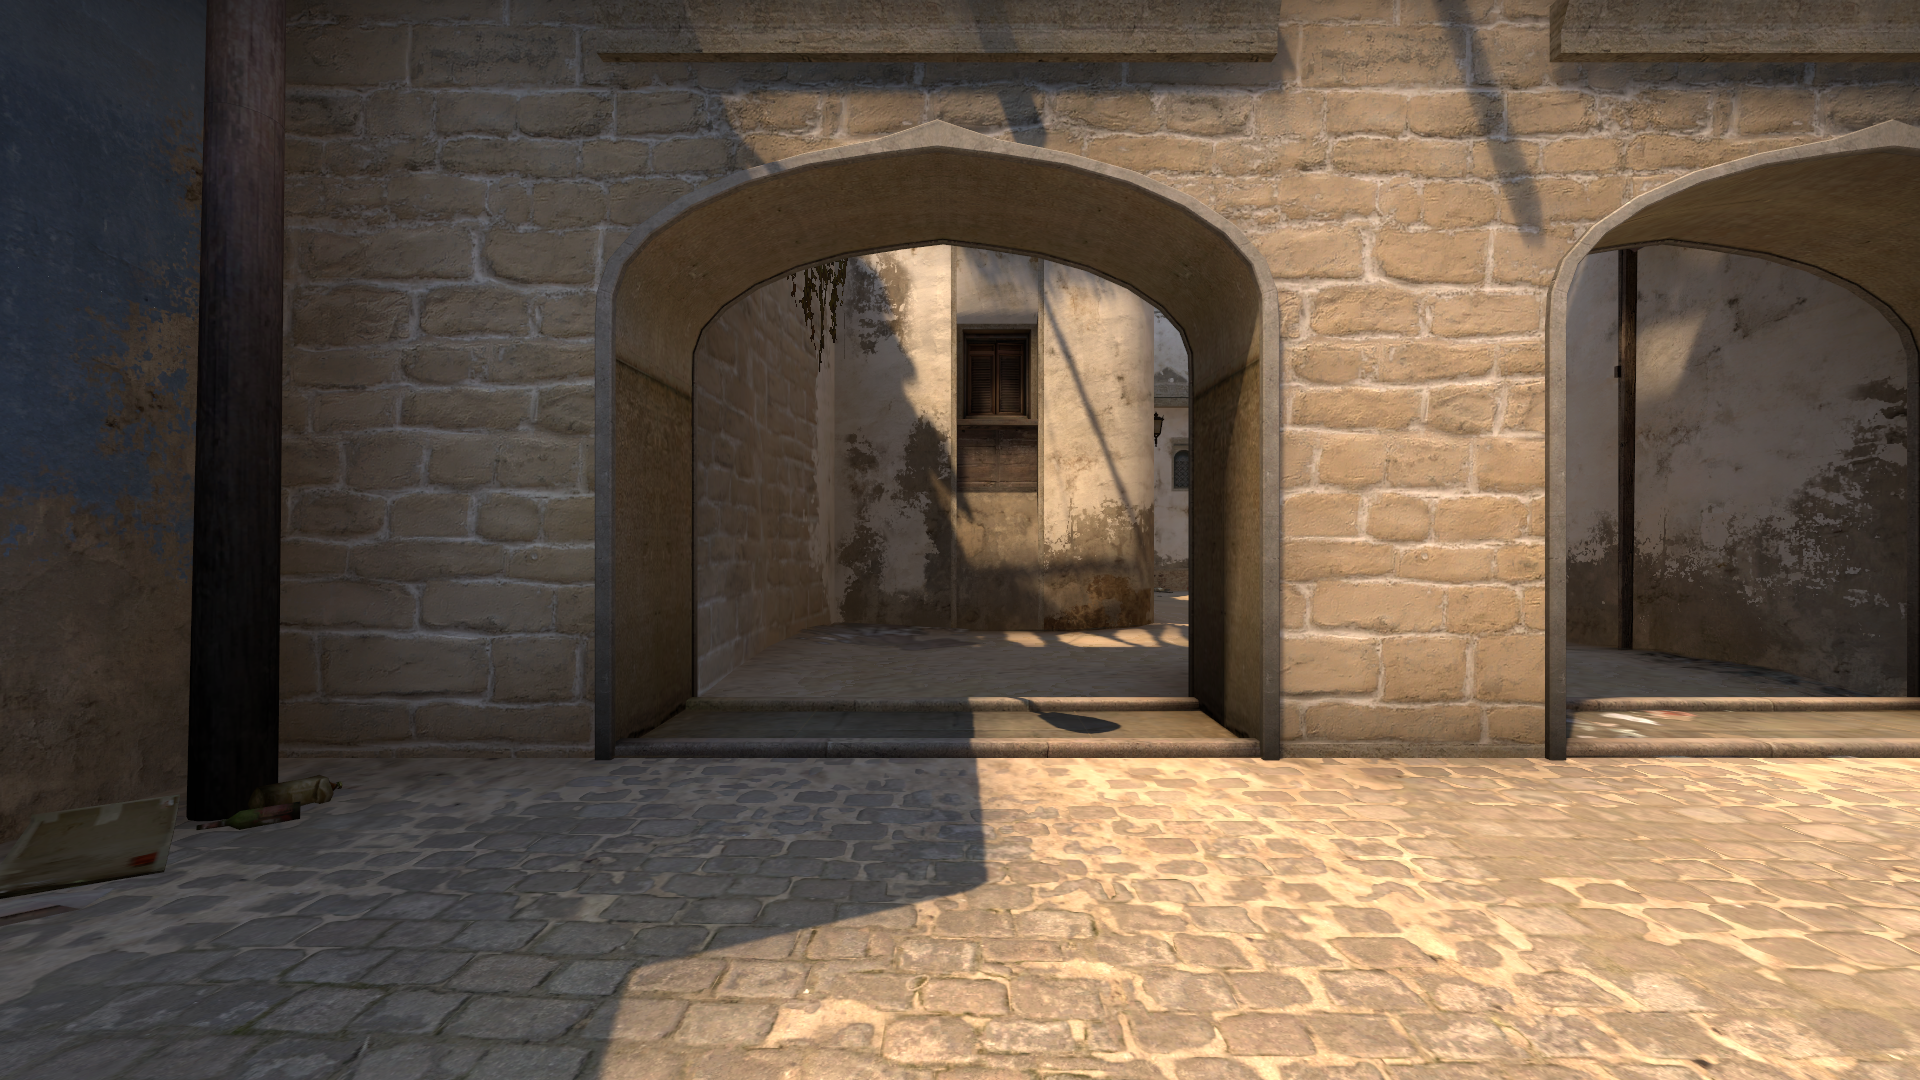
Map: de_mirage